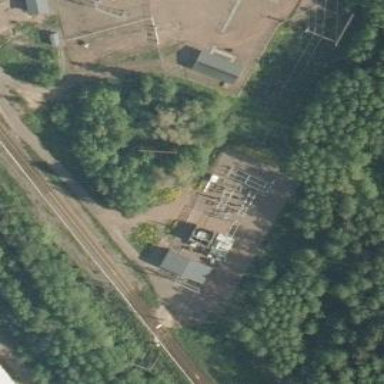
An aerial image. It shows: Power substation.